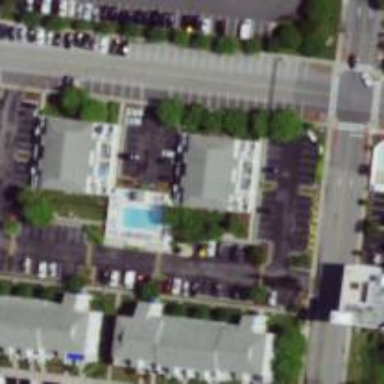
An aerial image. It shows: Swimming pool located in leisure land.